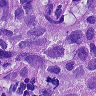
Metastatic tissue present: yes